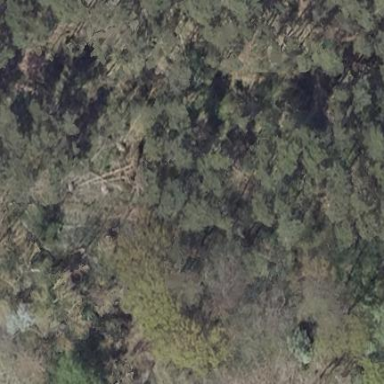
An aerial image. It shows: Forest area.